Field crop: maize
Growth stage: 1
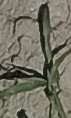
Species: sorghum